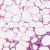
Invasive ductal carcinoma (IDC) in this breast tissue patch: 0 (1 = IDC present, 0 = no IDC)